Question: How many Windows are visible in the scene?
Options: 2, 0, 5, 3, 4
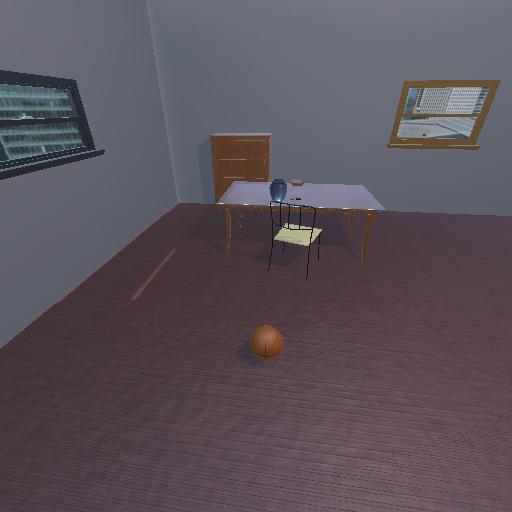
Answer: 2